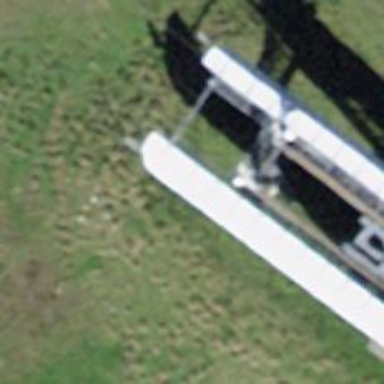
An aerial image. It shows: Man-made mast used for communication purposes.